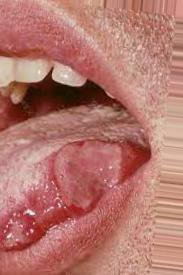
Condition: Mouth Ulcer